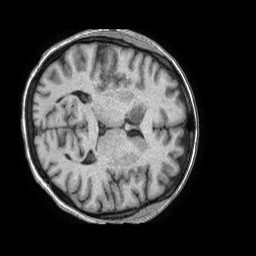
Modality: T1w
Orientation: axial
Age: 45
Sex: female
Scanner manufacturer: philips
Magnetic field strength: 1.5 T
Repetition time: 0.007688 s
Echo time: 0.003501 s